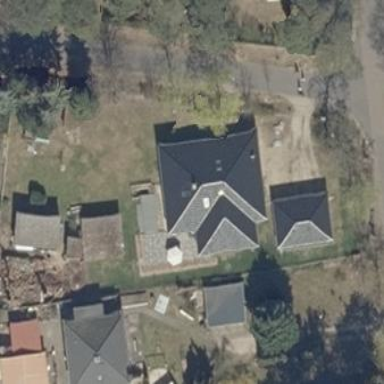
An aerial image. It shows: Detached building with hipped roof shape.